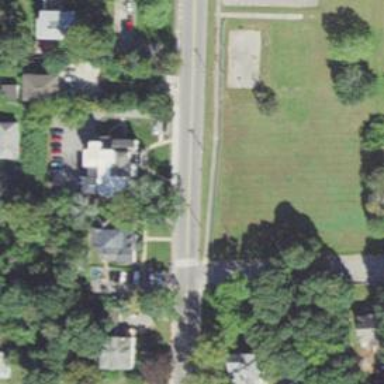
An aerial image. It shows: Residential driveway used as service road.